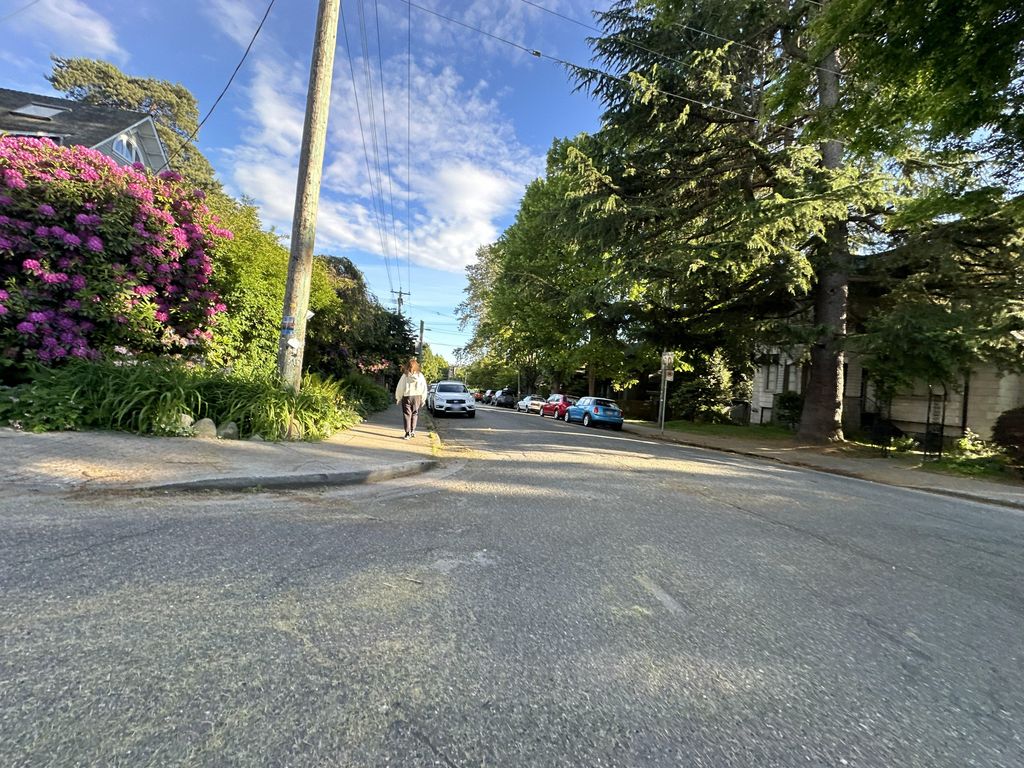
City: vancouver